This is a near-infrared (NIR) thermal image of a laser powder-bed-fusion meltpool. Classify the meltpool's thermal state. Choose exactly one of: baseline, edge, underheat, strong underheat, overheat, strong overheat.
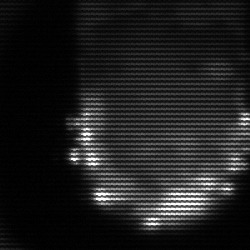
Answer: baseline